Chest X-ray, AP view. Patient: 66 years old, sex M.
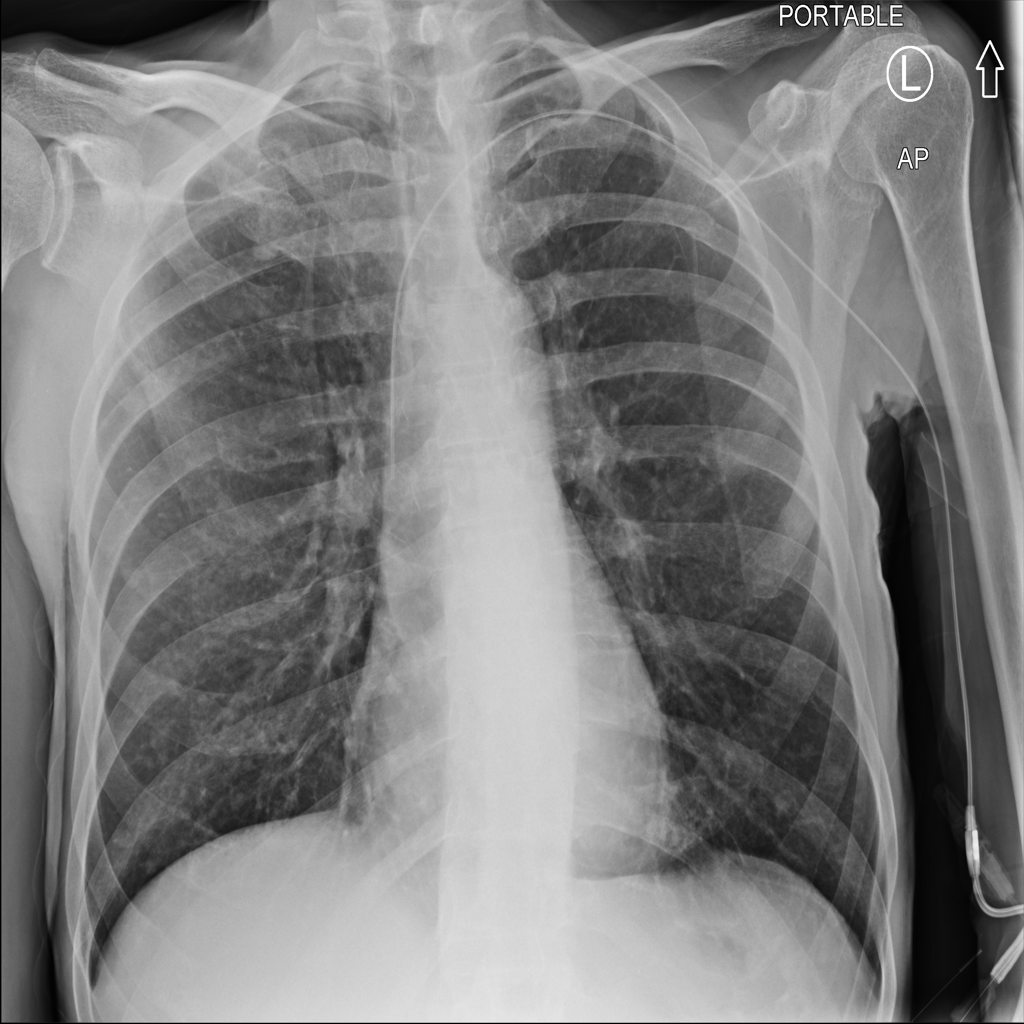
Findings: Nodule